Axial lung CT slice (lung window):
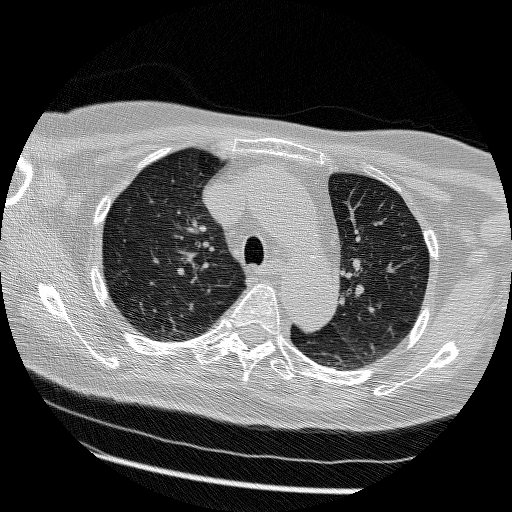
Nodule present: no